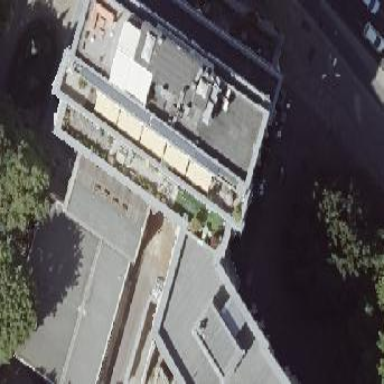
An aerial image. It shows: Building with flat grey roof.